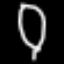
Label: leaf